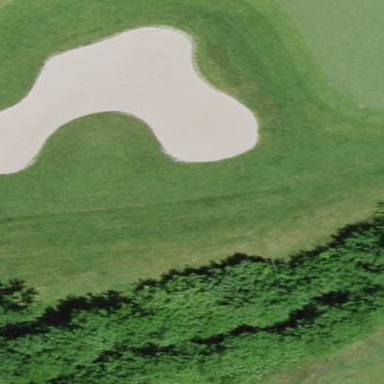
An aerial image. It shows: Sand bunker on golf course.